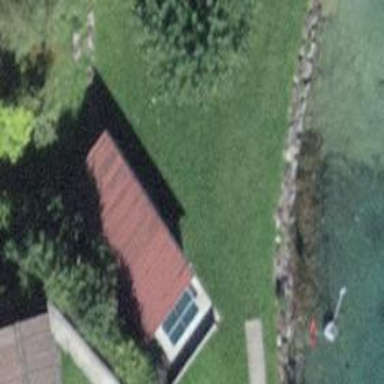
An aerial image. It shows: Shelter.